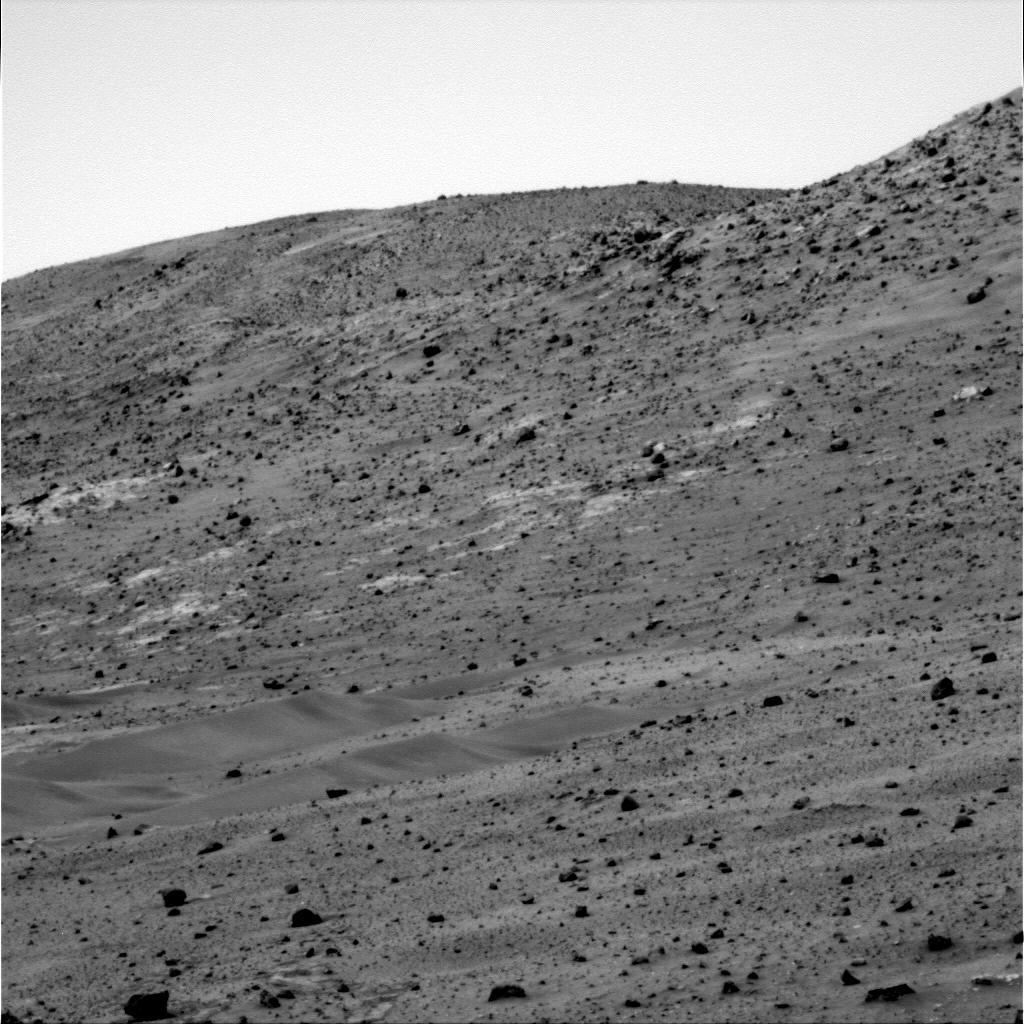
Terrain classes present: Gravel / Sand / Soil, Rock, Sky / Distant Mountains